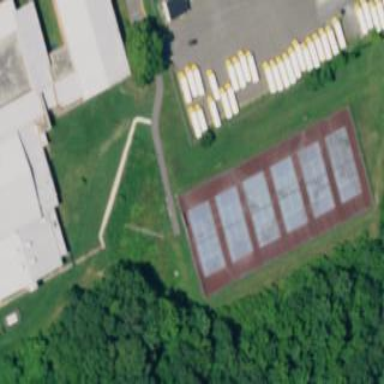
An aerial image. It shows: Tennis court surrounded by fence. It is located on pitch used for leisure land activities.